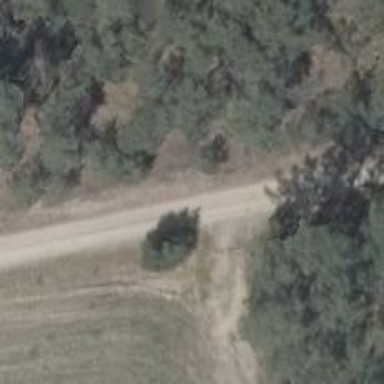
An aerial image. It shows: Gravel track with grade3 tracktype.